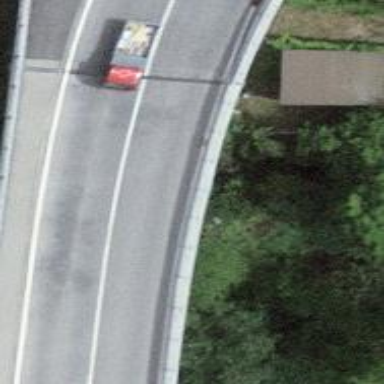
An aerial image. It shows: Secondary road crossing bridge with asphalt surface.